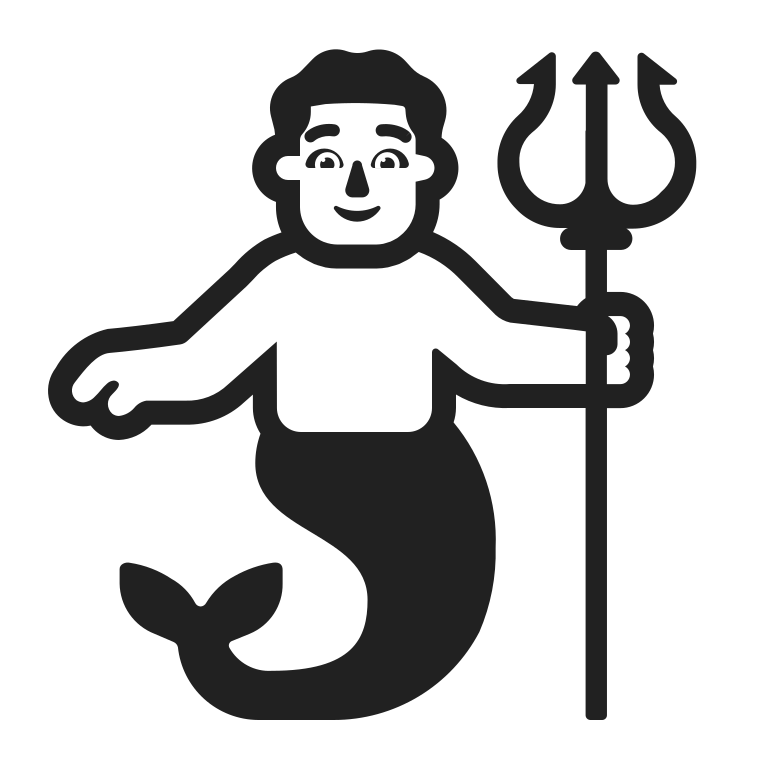
man merpeople high contrast default